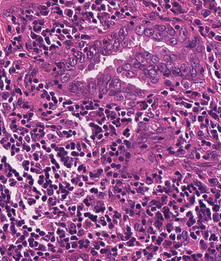
Tumor epithelial tissue: yes
Tumor-associated stroma tissue: yes
Normal tissue: no